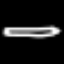
Label: pencil